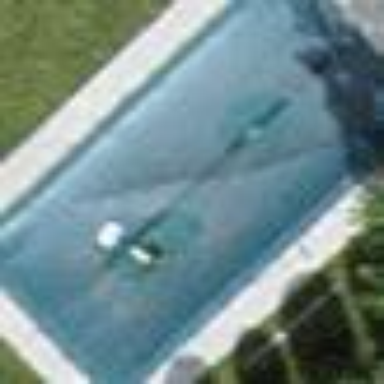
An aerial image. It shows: Swimming pool located in leisure land.